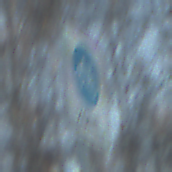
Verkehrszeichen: BeginnFahrradzone
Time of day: SunriseSunset
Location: Outdoor (Nature)
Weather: Clear
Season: Winter
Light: Natural